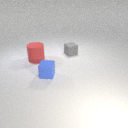
small gray rubber cube behind large red rubber cylinder